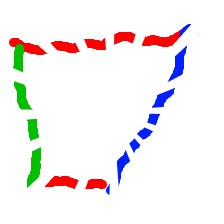
Shape: trapezoid